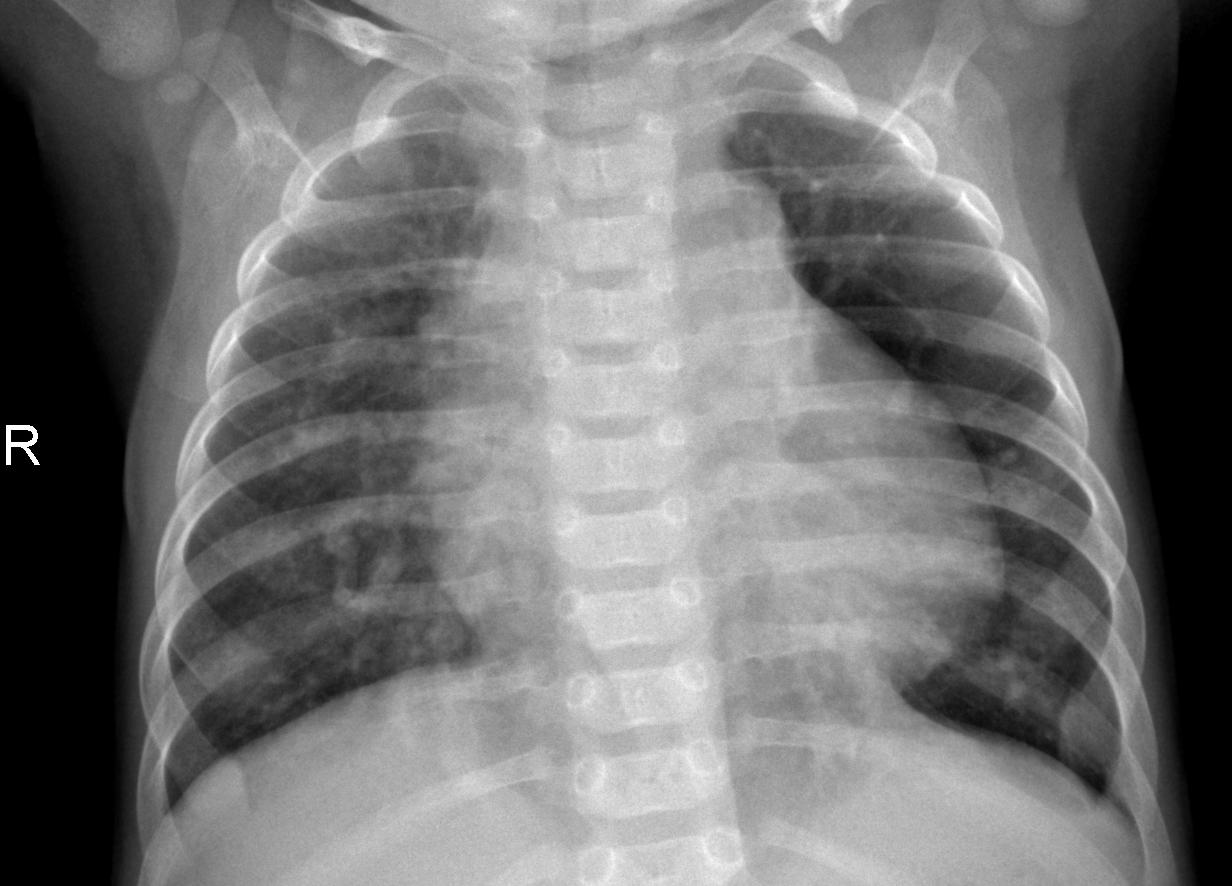
Diagnosis: PNEUMONIA